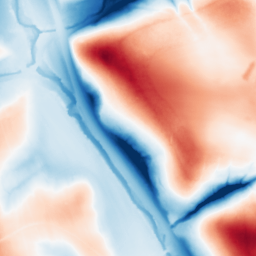
Category: multiscale
Decomposition family: dog_multiscale
Decomposition parameters: sigma_ratio: 2
n_scales: 6
base_sigma: 0.5
Upsampling method: sinc_hamming
Upsampling parameters: scale: 2
kernel_size: 8
Upsampling scale: 2